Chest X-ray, PA view. Patient: 19 years old, sex F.
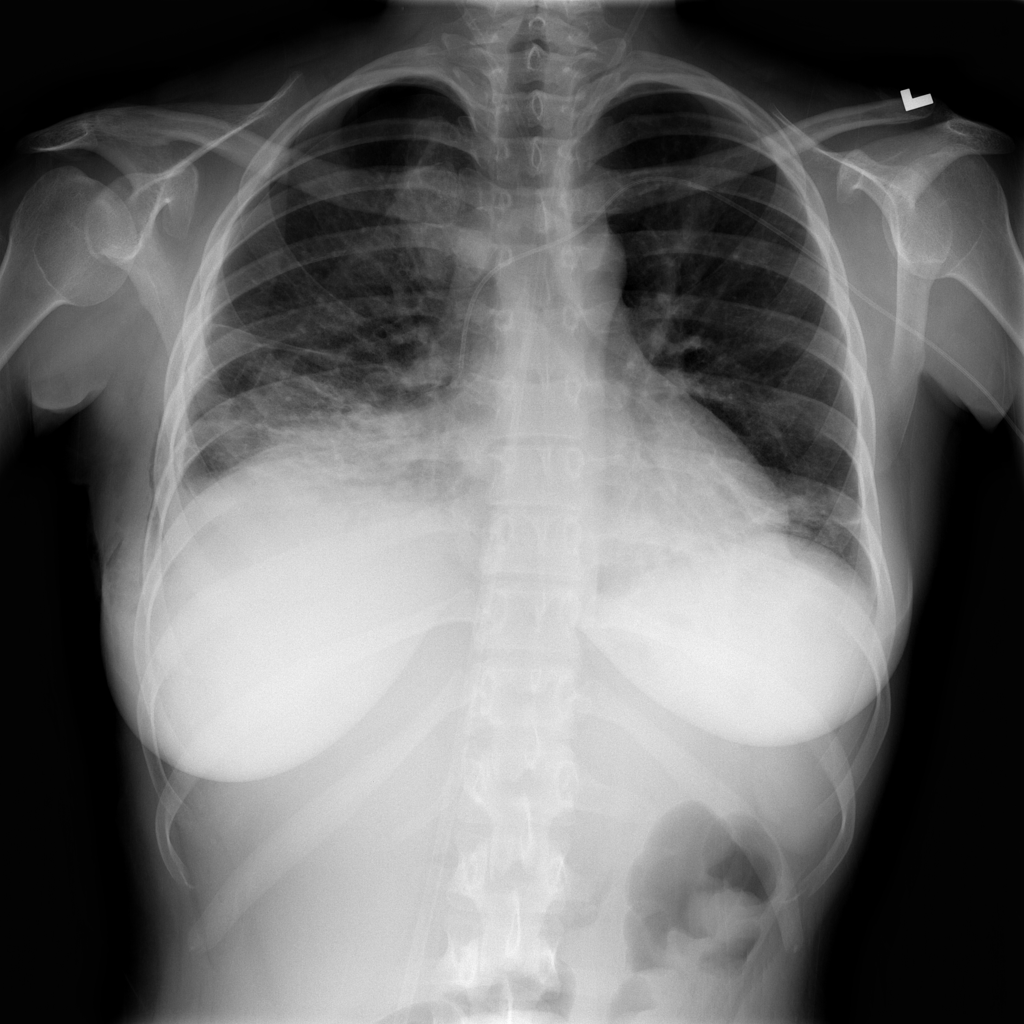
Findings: Infiltration, Pneumothorax